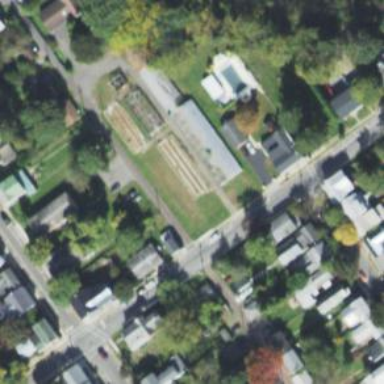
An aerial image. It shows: Community garden providing leisure land.